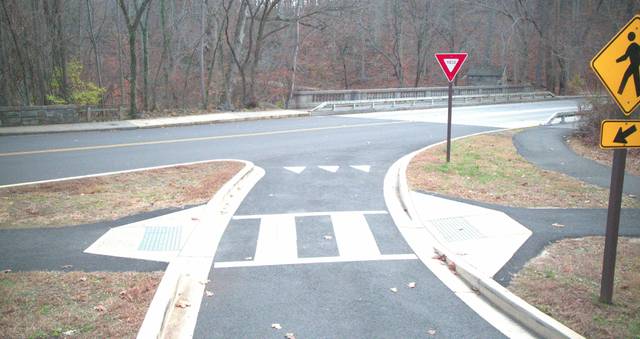
Region: United States
Coordinates: 38.961, -77.042